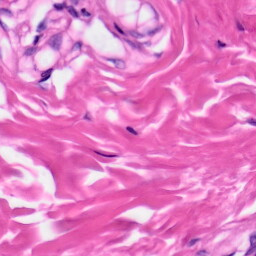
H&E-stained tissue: Skin